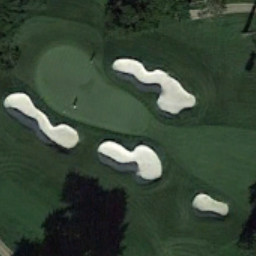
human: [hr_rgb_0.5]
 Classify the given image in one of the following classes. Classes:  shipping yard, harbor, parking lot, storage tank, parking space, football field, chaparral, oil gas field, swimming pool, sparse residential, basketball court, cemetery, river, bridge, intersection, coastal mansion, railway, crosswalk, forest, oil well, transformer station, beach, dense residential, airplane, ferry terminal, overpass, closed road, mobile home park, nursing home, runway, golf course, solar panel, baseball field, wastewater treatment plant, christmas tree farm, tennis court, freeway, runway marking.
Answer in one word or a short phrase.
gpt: golf course